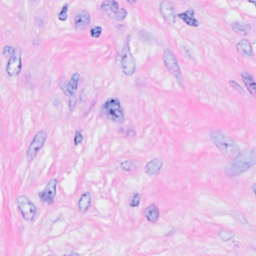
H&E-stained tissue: Breast